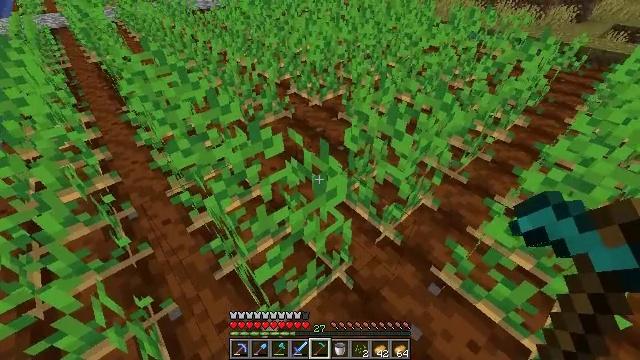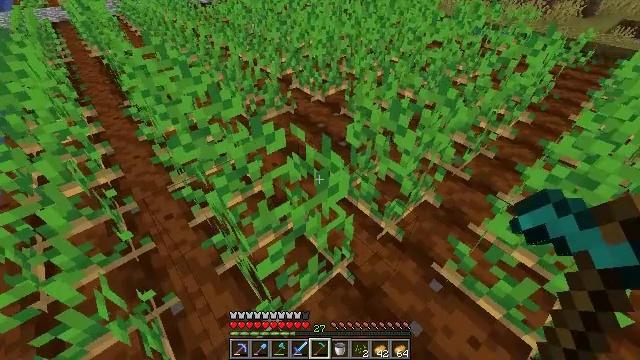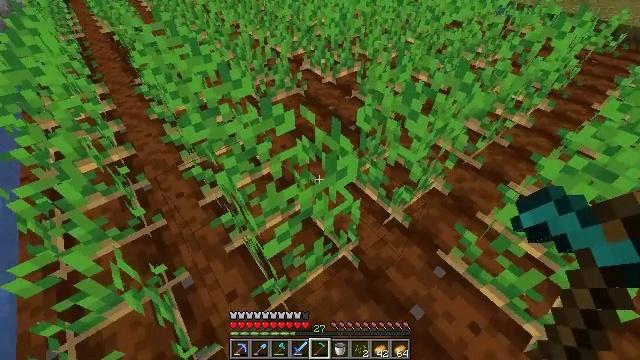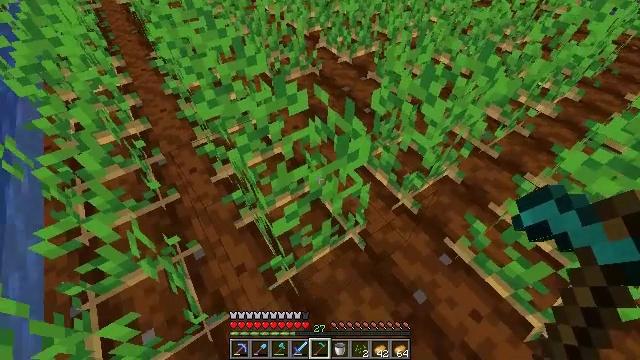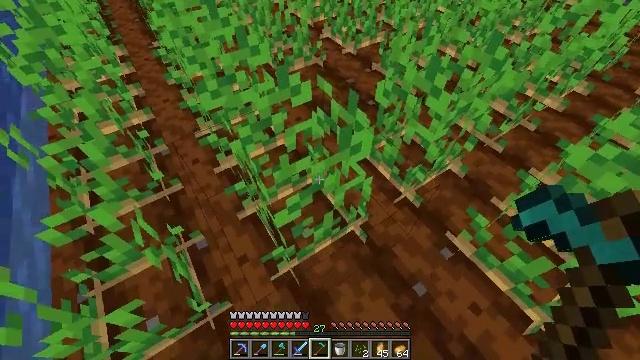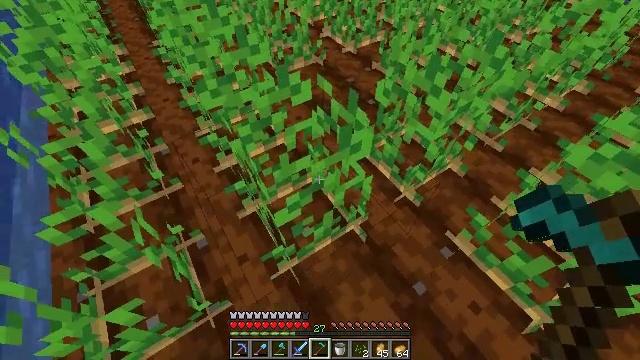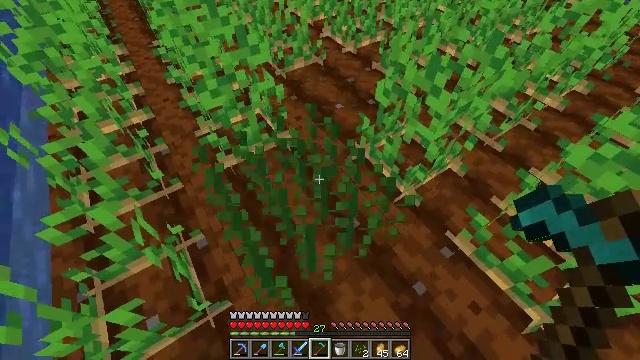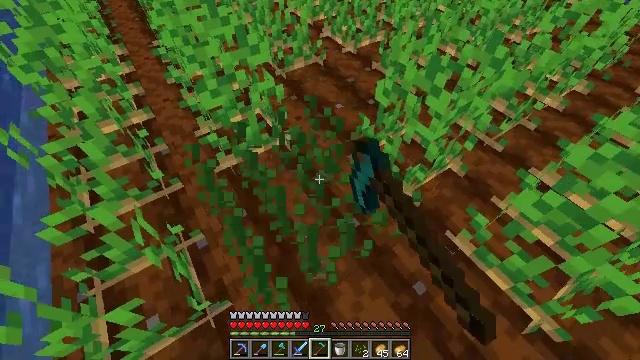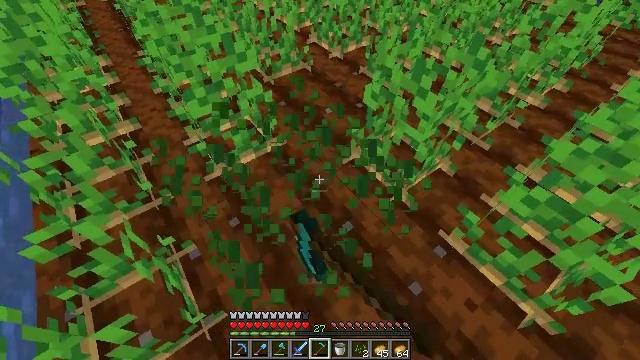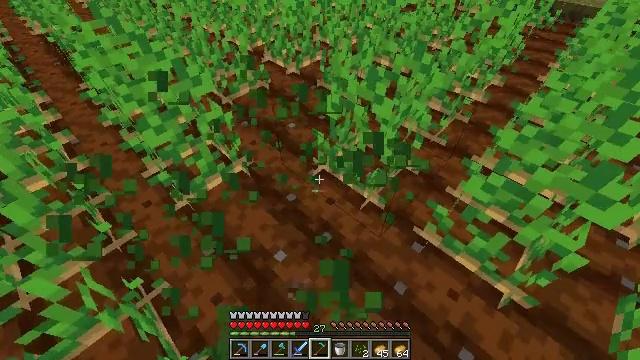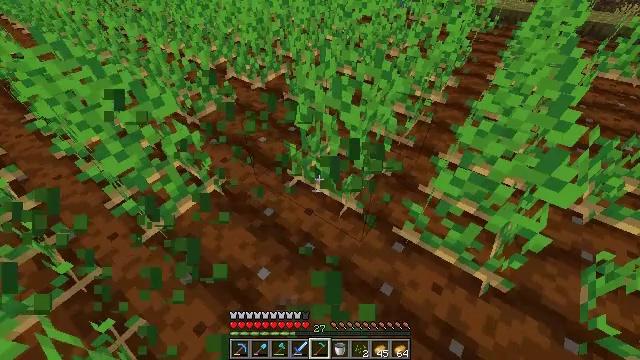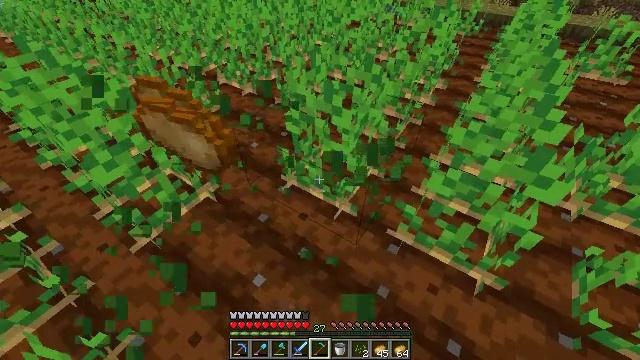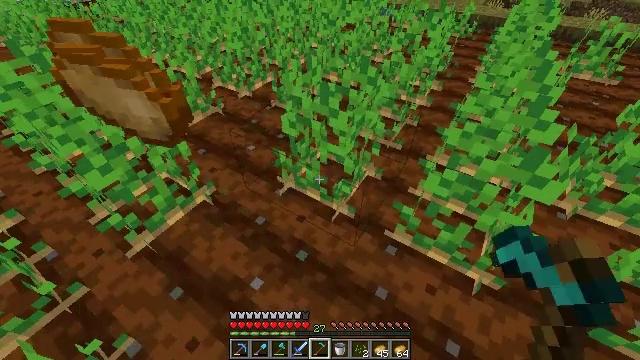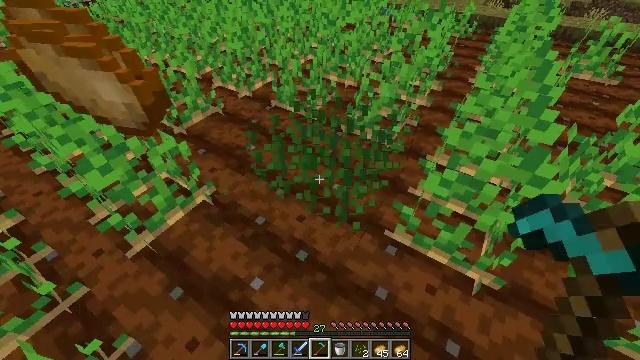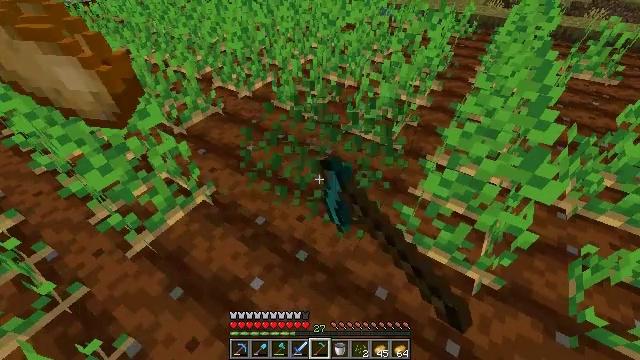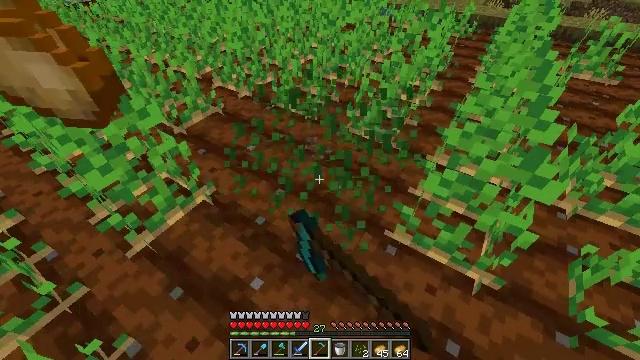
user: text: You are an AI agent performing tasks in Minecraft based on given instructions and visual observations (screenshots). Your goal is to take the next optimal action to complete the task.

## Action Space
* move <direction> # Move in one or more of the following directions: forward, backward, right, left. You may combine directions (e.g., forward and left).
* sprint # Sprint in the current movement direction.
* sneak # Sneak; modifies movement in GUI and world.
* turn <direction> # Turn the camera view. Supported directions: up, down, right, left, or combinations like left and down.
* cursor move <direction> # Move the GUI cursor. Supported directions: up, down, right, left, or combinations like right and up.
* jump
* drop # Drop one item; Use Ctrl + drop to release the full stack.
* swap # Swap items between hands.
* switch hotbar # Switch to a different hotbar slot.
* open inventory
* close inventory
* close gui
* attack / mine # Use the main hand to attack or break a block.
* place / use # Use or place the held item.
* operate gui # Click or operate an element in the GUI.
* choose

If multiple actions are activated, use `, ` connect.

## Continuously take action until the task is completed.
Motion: motion action
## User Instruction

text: Harvest potatoes.
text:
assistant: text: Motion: no_op
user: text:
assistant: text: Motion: turn left and down
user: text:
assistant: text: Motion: turn left and down
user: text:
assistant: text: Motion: turn down
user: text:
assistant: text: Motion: no_op
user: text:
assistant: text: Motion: attack / mine
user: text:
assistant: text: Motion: attack / mine
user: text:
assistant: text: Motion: turn right and up
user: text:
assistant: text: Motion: turn right and up
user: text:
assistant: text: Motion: turn right and up
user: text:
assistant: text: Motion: turn right
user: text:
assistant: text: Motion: no_op
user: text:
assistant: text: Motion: attack / mine
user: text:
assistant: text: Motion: attack / mine
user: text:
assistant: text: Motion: attack / mine
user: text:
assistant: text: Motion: turn right
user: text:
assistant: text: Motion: turn right
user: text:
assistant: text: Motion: turn right and down
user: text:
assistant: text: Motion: turn right
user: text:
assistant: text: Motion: turn right
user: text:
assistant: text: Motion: no_op
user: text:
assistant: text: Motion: attack / mine
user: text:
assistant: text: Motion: attack / mine
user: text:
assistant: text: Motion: move forward, attack / mine
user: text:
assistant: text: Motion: move forward
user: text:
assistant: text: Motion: move forward, turn up
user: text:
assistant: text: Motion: move forward, turn up
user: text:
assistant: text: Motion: move forward
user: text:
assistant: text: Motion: move forward
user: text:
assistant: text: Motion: move forward